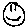
Label: smiley face